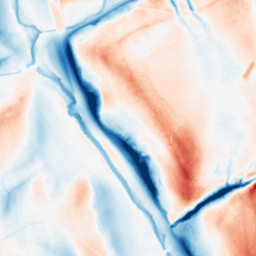
Category: classical
Decomposition family: gaussian_anisotropic
Decomposition parameters: sigma_x: 20
sigma_y: 2
Upsampling method: cubic_mitchell
Upsampling parameters: scale: 4
Upsampling scale: 4